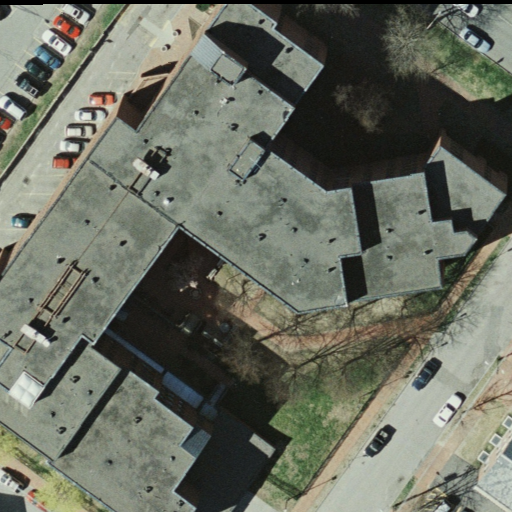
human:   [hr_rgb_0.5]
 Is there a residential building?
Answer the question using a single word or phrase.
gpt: yes

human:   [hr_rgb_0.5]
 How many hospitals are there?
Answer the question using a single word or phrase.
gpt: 1

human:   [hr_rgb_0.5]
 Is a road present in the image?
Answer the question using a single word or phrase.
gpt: yes

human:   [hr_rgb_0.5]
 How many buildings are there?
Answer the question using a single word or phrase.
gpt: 2

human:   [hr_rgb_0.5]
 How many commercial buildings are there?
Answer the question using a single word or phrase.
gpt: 0

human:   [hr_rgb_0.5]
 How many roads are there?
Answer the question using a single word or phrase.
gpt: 2

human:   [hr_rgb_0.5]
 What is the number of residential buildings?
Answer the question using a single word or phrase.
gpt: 2

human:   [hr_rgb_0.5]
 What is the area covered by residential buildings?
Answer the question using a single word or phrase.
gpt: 5234m2

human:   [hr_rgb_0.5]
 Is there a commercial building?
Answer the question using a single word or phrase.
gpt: no

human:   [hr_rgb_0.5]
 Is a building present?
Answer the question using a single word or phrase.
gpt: yes

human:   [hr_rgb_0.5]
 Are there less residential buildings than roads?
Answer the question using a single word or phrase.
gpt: no

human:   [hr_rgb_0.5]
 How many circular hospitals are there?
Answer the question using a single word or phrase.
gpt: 0

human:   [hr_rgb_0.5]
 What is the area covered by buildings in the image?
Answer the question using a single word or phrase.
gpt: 5234m2

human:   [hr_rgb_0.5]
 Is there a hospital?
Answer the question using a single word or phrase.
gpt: yes

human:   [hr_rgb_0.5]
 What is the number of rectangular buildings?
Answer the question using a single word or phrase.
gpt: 1

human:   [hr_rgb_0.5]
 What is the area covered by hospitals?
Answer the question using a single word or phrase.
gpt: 291m2

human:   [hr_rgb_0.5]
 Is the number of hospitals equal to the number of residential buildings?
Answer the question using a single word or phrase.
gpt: no

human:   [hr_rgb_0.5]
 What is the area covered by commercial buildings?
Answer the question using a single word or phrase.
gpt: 0m2

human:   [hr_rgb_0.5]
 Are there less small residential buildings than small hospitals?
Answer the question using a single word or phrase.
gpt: no

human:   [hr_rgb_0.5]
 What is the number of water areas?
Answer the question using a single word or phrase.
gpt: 0

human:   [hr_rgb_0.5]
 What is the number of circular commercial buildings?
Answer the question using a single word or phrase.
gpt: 0

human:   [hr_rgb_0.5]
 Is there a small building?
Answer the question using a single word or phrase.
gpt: no

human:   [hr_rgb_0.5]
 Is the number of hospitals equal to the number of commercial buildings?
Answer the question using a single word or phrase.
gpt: no

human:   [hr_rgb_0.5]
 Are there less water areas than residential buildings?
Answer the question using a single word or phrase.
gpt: yes

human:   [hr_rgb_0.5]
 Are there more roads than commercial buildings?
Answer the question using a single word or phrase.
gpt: yes

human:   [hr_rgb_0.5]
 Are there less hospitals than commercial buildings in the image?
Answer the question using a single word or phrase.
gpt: no

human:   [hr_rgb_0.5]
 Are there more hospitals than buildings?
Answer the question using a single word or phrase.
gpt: no

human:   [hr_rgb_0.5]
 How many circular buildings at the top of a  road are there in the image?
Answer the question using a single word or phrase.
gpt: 0

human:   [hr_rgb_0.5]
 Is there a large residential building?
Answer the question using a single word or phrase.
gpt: yes

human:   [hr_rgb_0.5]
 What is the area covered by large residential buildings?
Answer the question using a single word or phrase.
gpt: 4981m2

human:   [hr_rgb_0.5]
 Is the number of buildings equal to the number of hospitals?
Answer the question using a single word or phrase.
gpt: no

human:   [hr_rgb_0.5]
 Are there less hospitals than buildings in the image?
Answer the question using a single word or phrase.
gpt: yes

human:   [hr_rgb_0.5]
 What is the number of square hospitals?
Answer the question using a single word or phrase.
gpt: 0

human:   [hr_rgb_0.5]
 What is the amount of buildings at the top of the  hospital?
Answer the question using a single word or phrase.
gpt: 0

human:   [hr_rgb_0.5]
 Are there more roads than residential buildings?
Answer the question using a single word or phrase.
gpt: no

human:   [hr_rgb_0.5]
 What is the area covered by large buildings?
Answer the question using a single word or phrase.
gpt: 4981m2

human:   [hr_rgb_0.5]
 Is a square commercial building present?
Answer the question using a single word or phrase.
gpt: no

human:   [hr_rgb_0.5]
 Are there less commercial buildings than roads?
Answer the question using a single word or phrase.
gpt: yes

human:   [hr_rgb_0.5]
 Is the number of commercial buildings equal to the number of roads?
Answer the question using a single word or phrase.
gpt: no

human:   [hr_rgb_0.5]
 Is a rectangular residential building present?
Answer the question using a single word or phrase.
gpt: yes

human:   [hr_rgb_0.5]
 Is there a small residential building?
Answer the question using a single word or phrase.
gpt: no

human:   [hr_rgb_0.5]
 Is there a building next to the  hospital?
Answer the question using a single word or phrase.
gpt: yes

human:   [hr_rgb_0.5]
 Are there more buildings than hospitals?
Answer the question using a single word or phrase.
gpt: yes

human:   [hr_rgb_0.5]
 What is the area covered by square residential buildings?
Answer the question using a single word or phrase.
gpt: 0m2

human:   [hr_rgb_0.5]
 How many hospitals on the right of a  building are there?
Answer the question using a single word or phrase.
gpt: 0

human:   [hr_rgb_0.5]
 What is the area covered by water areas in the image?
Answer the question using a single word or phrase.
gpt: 0m2

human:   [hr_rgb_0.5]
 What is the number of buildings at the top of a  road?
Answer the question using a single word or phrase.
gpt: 0

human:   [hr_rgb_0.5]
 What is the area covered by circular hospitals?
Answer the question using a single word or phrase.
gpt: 0m2

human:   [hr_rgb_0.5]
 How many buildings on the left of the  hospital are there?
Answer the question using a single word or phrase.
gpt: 0

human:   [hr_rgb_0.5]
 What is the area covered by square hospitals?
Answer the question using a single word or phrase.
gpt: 0m2

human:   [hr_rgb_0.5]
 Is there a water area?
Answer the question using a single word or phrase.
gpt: no

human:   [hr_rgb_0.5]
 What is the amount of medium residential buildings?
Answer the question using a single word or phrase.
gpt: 1

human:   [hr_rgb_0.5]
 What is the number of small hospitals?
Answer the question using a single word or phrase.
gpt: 0

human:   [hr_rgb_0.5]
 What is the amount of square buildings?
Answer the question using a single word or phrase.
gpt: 0

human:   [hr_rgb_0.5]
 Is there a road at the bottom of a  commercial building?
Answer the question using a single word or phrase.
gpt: no

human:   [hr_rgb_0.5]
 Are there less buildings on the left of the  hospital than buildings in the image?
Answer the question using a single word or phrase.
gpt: yes

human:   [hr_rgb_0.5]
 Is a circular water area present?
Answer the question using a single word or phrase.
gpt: no

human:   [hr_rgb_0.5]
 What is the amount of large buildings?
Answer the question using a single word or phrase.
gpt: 1

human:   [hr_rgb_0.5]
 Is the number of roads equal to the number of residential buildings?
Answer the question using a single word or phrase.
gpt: yes

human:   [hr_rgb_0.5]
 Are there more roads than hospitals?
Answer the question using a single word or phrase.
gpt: yes

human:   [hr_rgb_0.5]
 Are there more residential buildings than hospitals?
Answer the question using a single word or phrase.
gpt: yes

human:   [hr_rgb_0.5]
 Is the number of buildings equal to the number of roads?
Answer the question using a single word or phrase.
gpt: yes

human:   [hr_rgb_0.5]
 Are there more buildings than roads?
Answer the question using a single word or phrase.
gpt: no

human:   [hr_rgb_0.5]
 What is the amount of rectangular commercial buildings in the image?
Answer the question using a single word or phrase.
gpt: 0